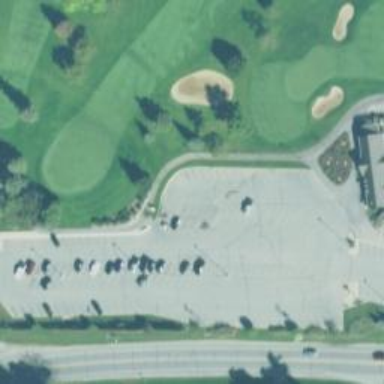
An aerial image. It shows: Service road designated as golf cart path.